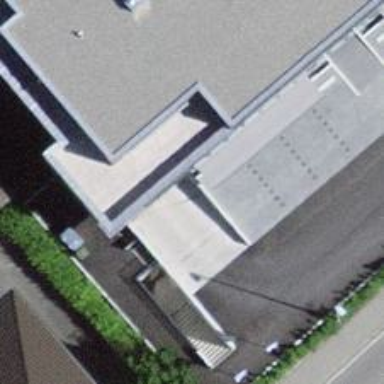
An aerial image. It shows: Parking entrance.